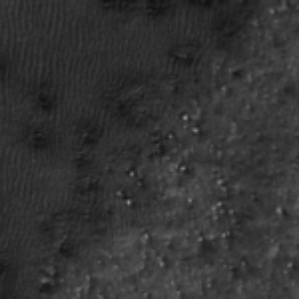
Label: frost